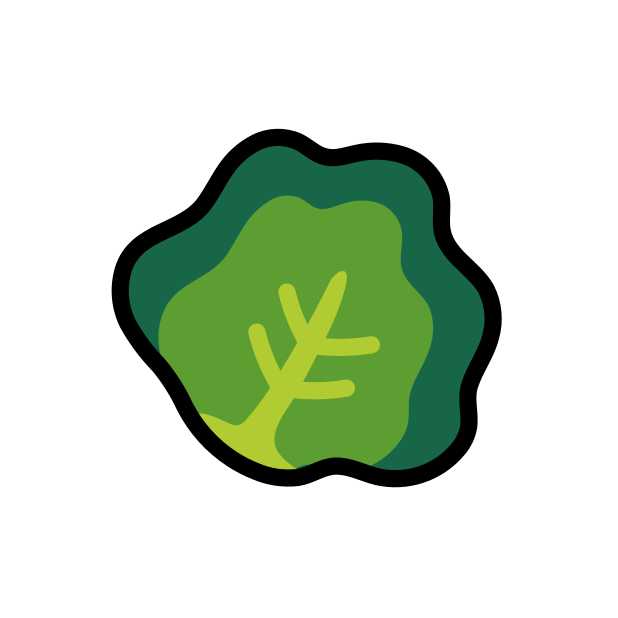
Emoji: 🥬
Name: leafy green
Unicode: 0x1f96c